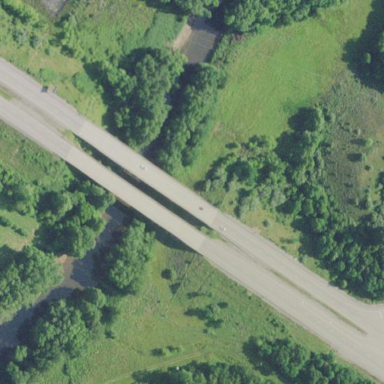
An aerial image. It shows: Bridge that is man-made.